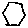
Label: hexagon